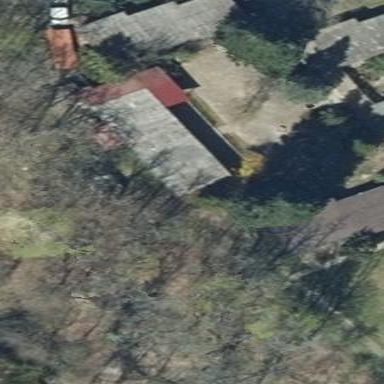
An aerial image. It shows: Bungalow-style building.